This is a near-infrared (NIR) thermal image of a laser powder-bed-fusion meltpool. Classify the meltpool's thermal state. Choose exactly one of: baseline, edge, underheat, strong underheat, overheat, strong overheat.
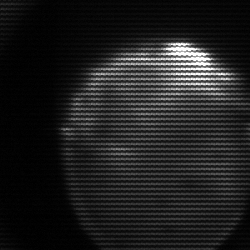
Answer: edge